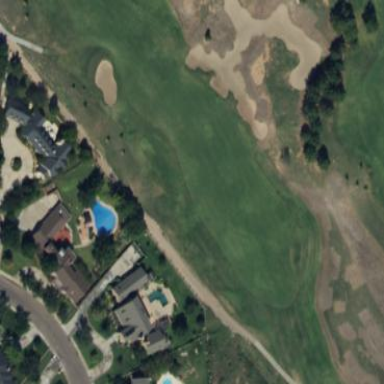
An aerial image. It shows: Well-maintained grass fairway on golf course.